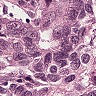
Metastatic tissue present: yes